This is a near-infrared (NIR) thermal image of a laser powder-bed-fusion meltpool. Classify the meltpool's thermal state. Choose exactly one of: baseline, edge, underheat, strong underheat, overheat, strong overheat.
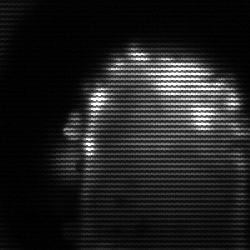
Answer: baseline